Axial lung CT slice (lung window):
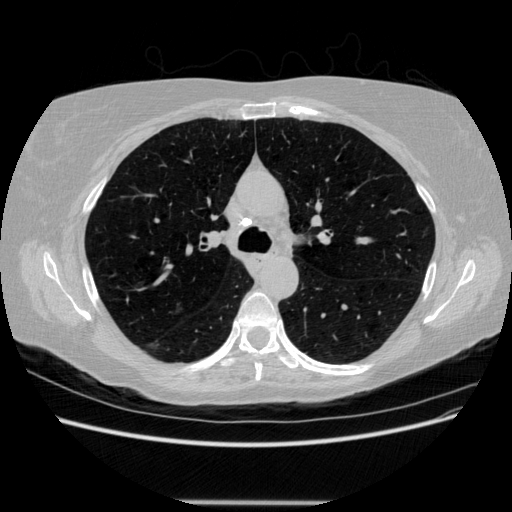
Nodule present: no